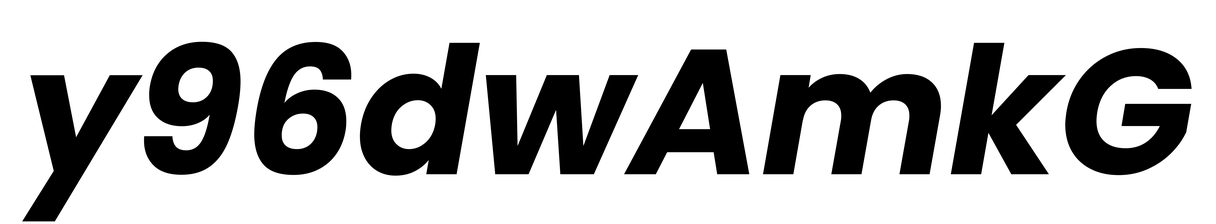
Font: Poppins-BoldItalic